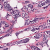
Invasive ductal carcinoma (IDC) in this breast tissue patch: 1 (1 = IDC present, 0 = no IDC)